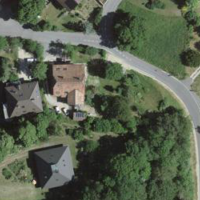
EUNIS habitat code: 54
Species observed at this site:
Lasiommata megera